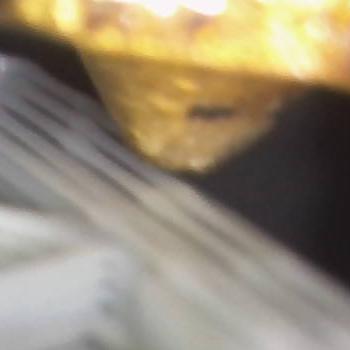
Flow rate: 42%